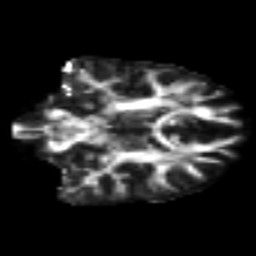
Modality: FA
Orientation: coronal
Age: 27
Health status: ill
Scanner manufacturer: philips
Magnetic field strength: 3 T
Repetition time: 9 s
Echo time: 0.127 s